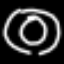
Label: donut